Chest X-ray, AP view. Patient: 59 years old, sex F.
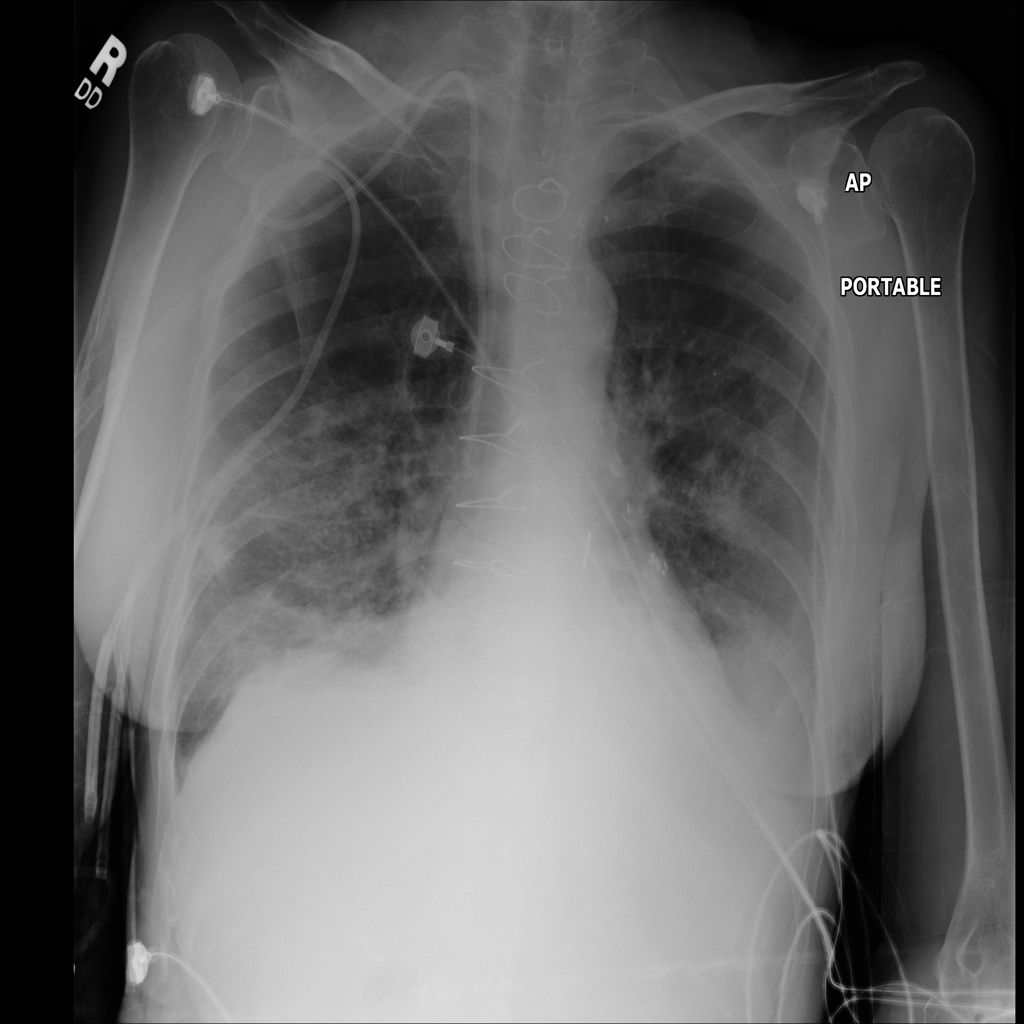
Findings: Effusion